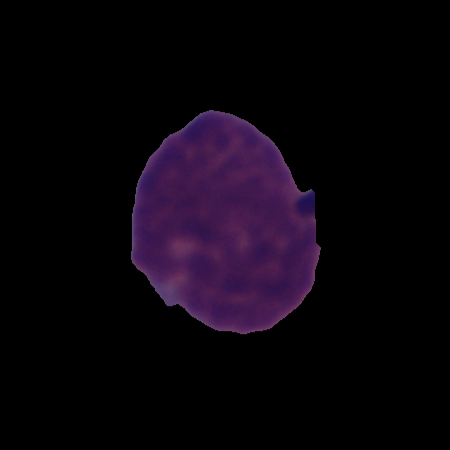
Label: cancer